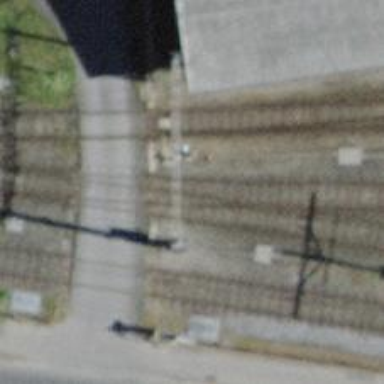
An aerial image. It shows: Yard with single rail track. The railway track is electrified with contact line for service purposes.